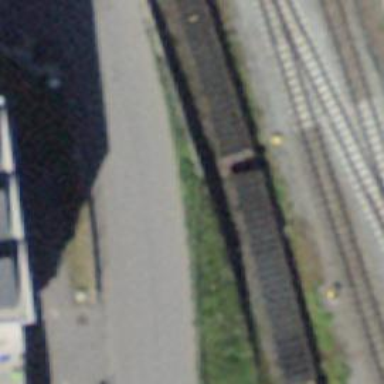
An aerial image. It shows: Narrow-gauge railway siding with electrified contact lines.